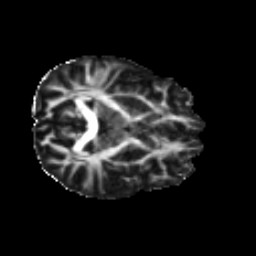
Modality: FA
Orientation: axial
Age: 21
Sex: female
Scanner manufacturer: ge
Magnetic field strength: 3 T
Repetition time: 7.8 s
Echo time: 0.0612 s